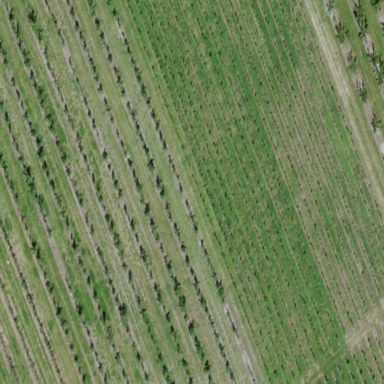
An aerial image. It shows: Orchard.